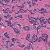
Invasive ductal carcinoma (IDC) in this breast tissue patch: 1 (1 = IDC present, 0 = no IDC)